Interaction volume radius: 5 \u00c5
Interaction volume height: 40 \u00c5
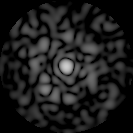
Disorder parameter: 0.823